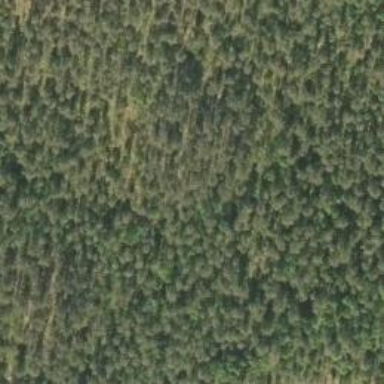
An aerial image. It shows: Woodland with needle-leaved trees.